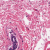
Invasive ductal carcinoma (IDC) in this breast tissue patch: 0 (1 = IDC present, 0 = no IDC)